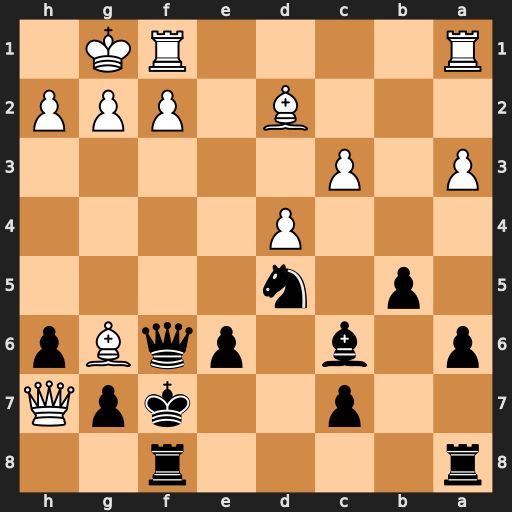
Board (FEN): r4r2/2p2kpQ/p1b1pqBp/1p1n4/3P4/P1P5/3B1PPP/R4RK1
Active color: b
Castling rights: -
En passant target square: -
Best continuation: Qxg6 Qxg6+ Kxg6